Question: I am looking for a way to plot a matrix of type character:
'''
m=matrix(data=c("A","A","B","B","B","C","C","B"),nrow=4,ncol=2)
> m
[,1] [,2]
[1,] "A" "B"
[2,] "A" "C"
[3,] "B" "C"
[4,] "B" "B"
'''
with a defined set of colours
'''
A="Yellow"
B="Blue"
C="Green"
'''
Should I pass from matrix to ascii and use from ?
I am looking fro something like this:

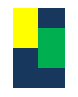
Answer: It rather depends on what you meant by "plot a matrix":
'''
m2 <- m
m2[] <- c("yellow", "blue","green")[match(m, c("A","B","C"))]
m2
#------------
[,1] [,2]
[1,] "yellow" "blue"
[2,] "yellow" "green"
[3,] "blue" "green"
[4,] "blue" "blue"
#------------
plot(row(m2), col(m2), col=m2, pch=18, cex=4)
'''
This plots solid diamonds of the specified color at the matrix locations determined by the row and columns of matrix m. Another way with 'image':
'''
m2[] <- match(m, c("A","B","C"))
mode(m2) <- "numeric"
m2
image(1:nrow(m2), 1:ncol(m2), m2, col=c("yellow", "blue","green"))
'''